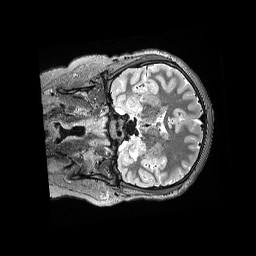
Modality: T2w
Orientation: coronal
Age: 15
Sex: male
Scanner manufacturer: siemens
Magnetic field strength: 3 T
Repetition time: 3.2 s
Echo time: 0.564 s